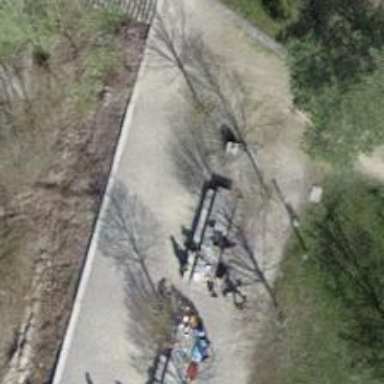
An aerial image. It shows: Picnic table located in leisure land area.